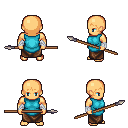
a pixel art fantasy rpg character, male body template, human, tanned skin, teal tunic, robe skirt, plain hairstyle, white cloth bandages, spear, four views (front, back, left, right), 2x2 character sprite sheet, small pixel art, hard edges, no anti-aliasing